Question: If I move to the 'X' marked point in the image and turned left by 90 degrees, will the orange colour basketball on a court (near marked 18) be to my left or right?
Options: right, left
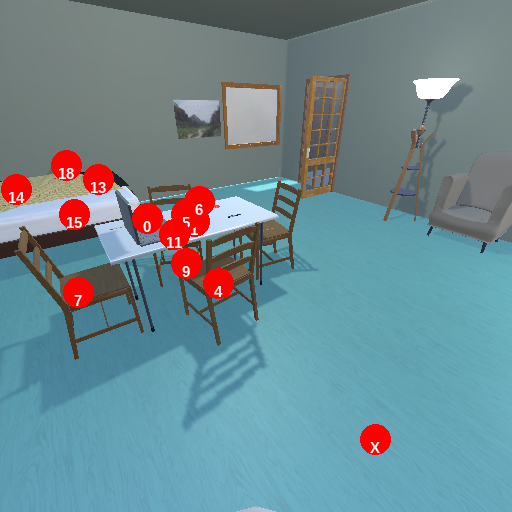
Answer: right